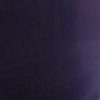
Label: space